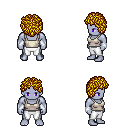
a pixel art fantasy rpg character, male body template, dark elf, purple skin, white pirate shirt, white pants, blonde curly afro hairstyle, white cloth bracers, four views (front, back, left, right), 2x2 character sprite sheet, small pixel art, hard edges, no anti-aliasing